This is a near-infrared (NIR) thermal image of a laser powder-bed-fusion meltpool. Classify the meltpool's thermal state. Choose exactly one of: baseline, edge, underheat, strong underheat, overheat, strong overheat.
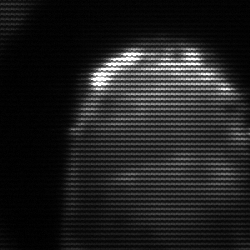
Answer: edge